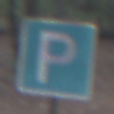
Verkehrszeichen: Parken
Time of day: SunriseSunset
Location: Outdoor (Nature)
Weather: NotSpecified
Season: Autumn
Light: Natural